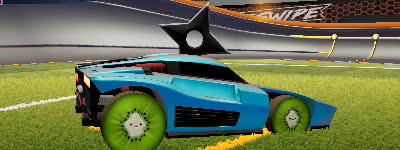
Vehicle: breakout